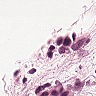
Metastatic tissue present: yes